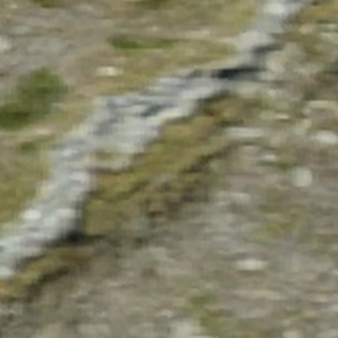
Label: other